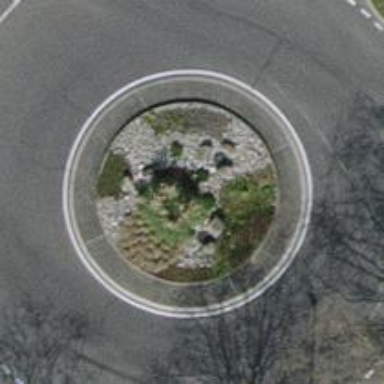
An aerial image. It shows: Tertiary road with asphalt surface leading to roundabout junction.